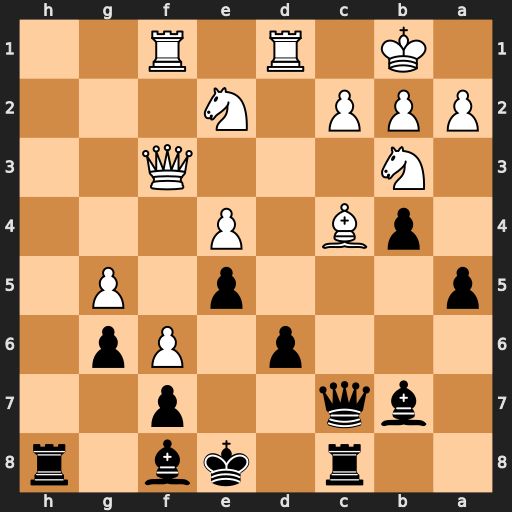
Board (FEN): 2r1kb1r/1bq2p2/3p1Pp1/p3p1P1/1pB1P3/1N3Q2/PPP1N3/1K1R1R2
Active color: b
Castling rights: k
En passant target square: -
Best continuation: Qxc4 Nxa5 Qxc2+